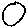
Label: circle